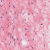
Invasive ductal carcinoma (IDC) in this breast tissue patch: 0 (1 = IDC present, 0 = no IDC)